Field crop: maize
Growth stage: 2
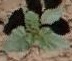
Species: datura